Brain MRI, t2w sequence, axial 2D slice.
Patient: age 28, sex M, weight 90 kg, height 1.9 m
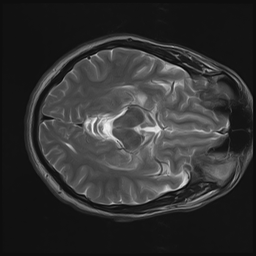